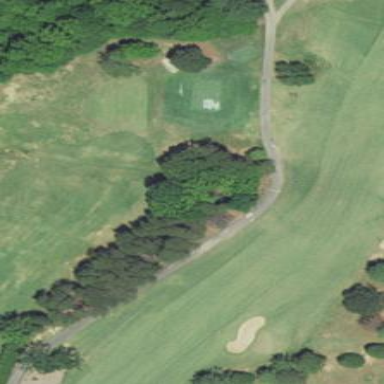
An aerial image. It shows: Golf fairway in the image.